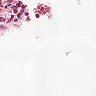
Metastatic tissue present: no